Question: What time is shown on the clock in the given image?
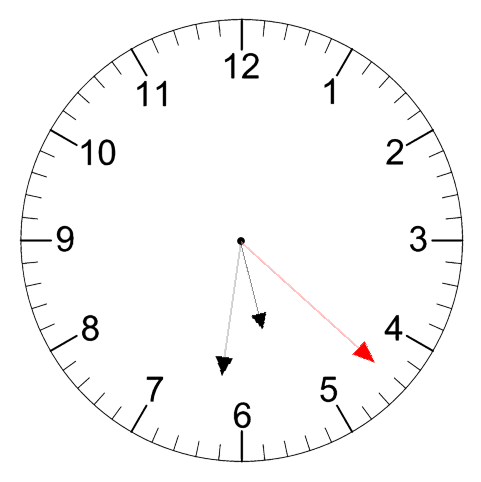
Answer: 05:31:22